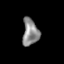
Tissue: skin
Cell type: Others
Senescence score: 0.718
Nuclear area (px): 420
Mean DAPI intensity: 140.31